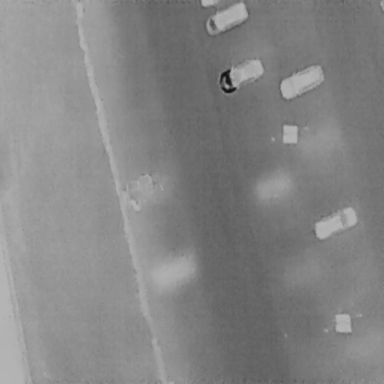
There are four Cars in the infrared image.